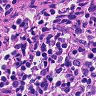
Metastatic tissue present: no